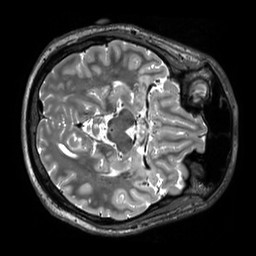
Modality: T2w
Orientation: axial
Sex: male
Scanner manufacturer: siemens
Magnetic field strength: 3 T
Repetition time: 3.2 s
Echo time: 0.409 s